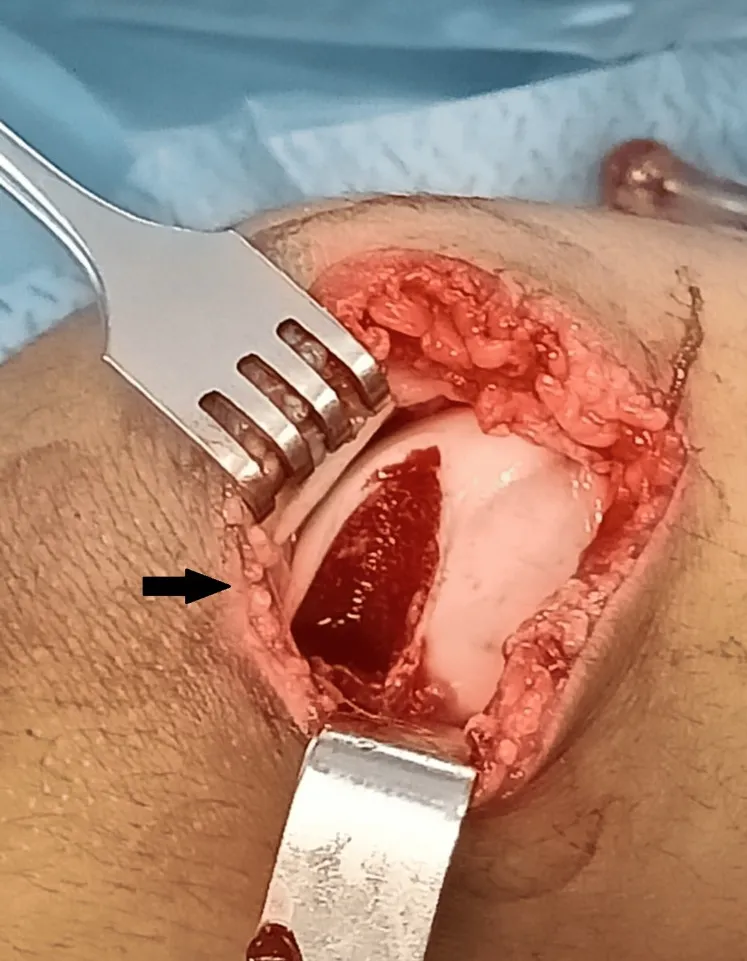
Operative view from the intra-articular missing fragment of the knee joint.
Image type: medical_photograph (skin_photograph)